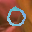
Label: 0